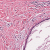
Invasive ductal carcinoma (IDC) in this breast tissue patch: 0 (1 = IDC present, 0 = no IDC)